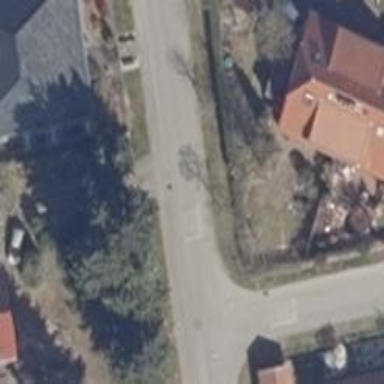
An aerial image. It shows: Traffic calming table.